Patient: sex M, age 76
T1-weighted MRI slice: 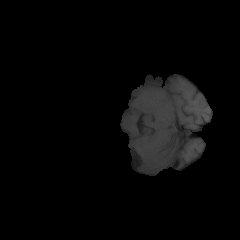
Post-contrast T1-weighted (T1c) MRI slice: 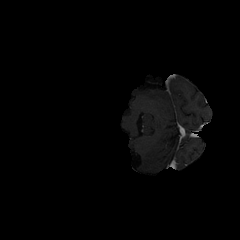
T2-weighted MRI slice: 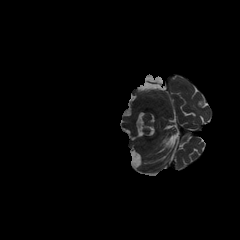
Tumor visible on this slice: no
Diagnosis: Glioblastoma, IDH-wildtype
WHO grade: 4